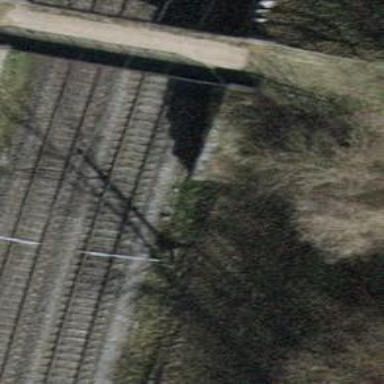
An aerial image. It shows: Retaining wall.